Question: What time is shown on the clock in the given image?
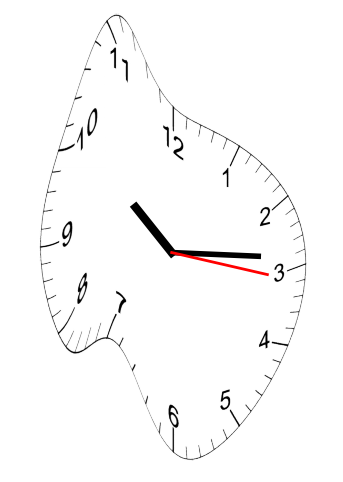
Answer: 10:14:16